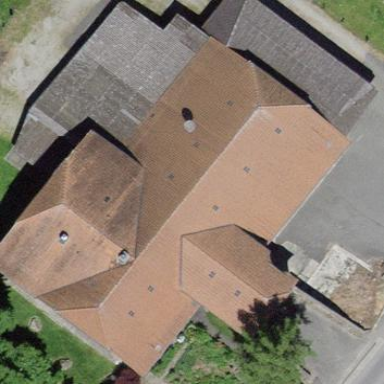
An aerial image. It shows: Farm building with half-hipped roof shape.